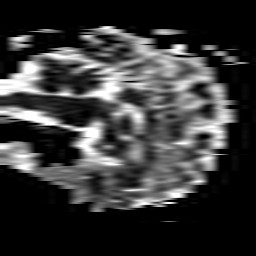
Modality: ADC
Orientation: sagittal
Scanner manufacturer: philips
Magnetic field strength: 1.5 T
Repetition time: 4.771 s
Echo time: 0.07843 s